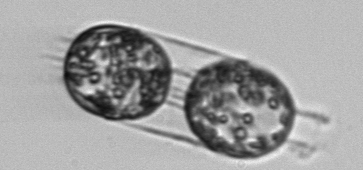
Label: Stephanopyxis